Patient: sex F, age 82
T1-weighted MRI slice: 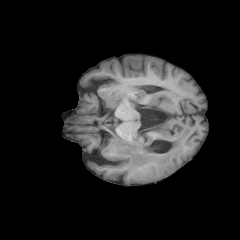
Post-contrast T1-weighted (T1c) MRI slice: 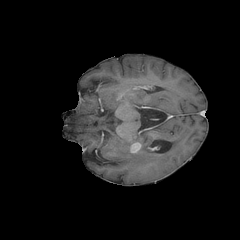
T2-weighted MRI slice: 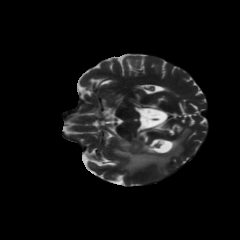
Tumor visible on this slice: yes
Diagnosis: Glioblastoma, IDH-wildtype
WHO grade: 4